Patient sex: M
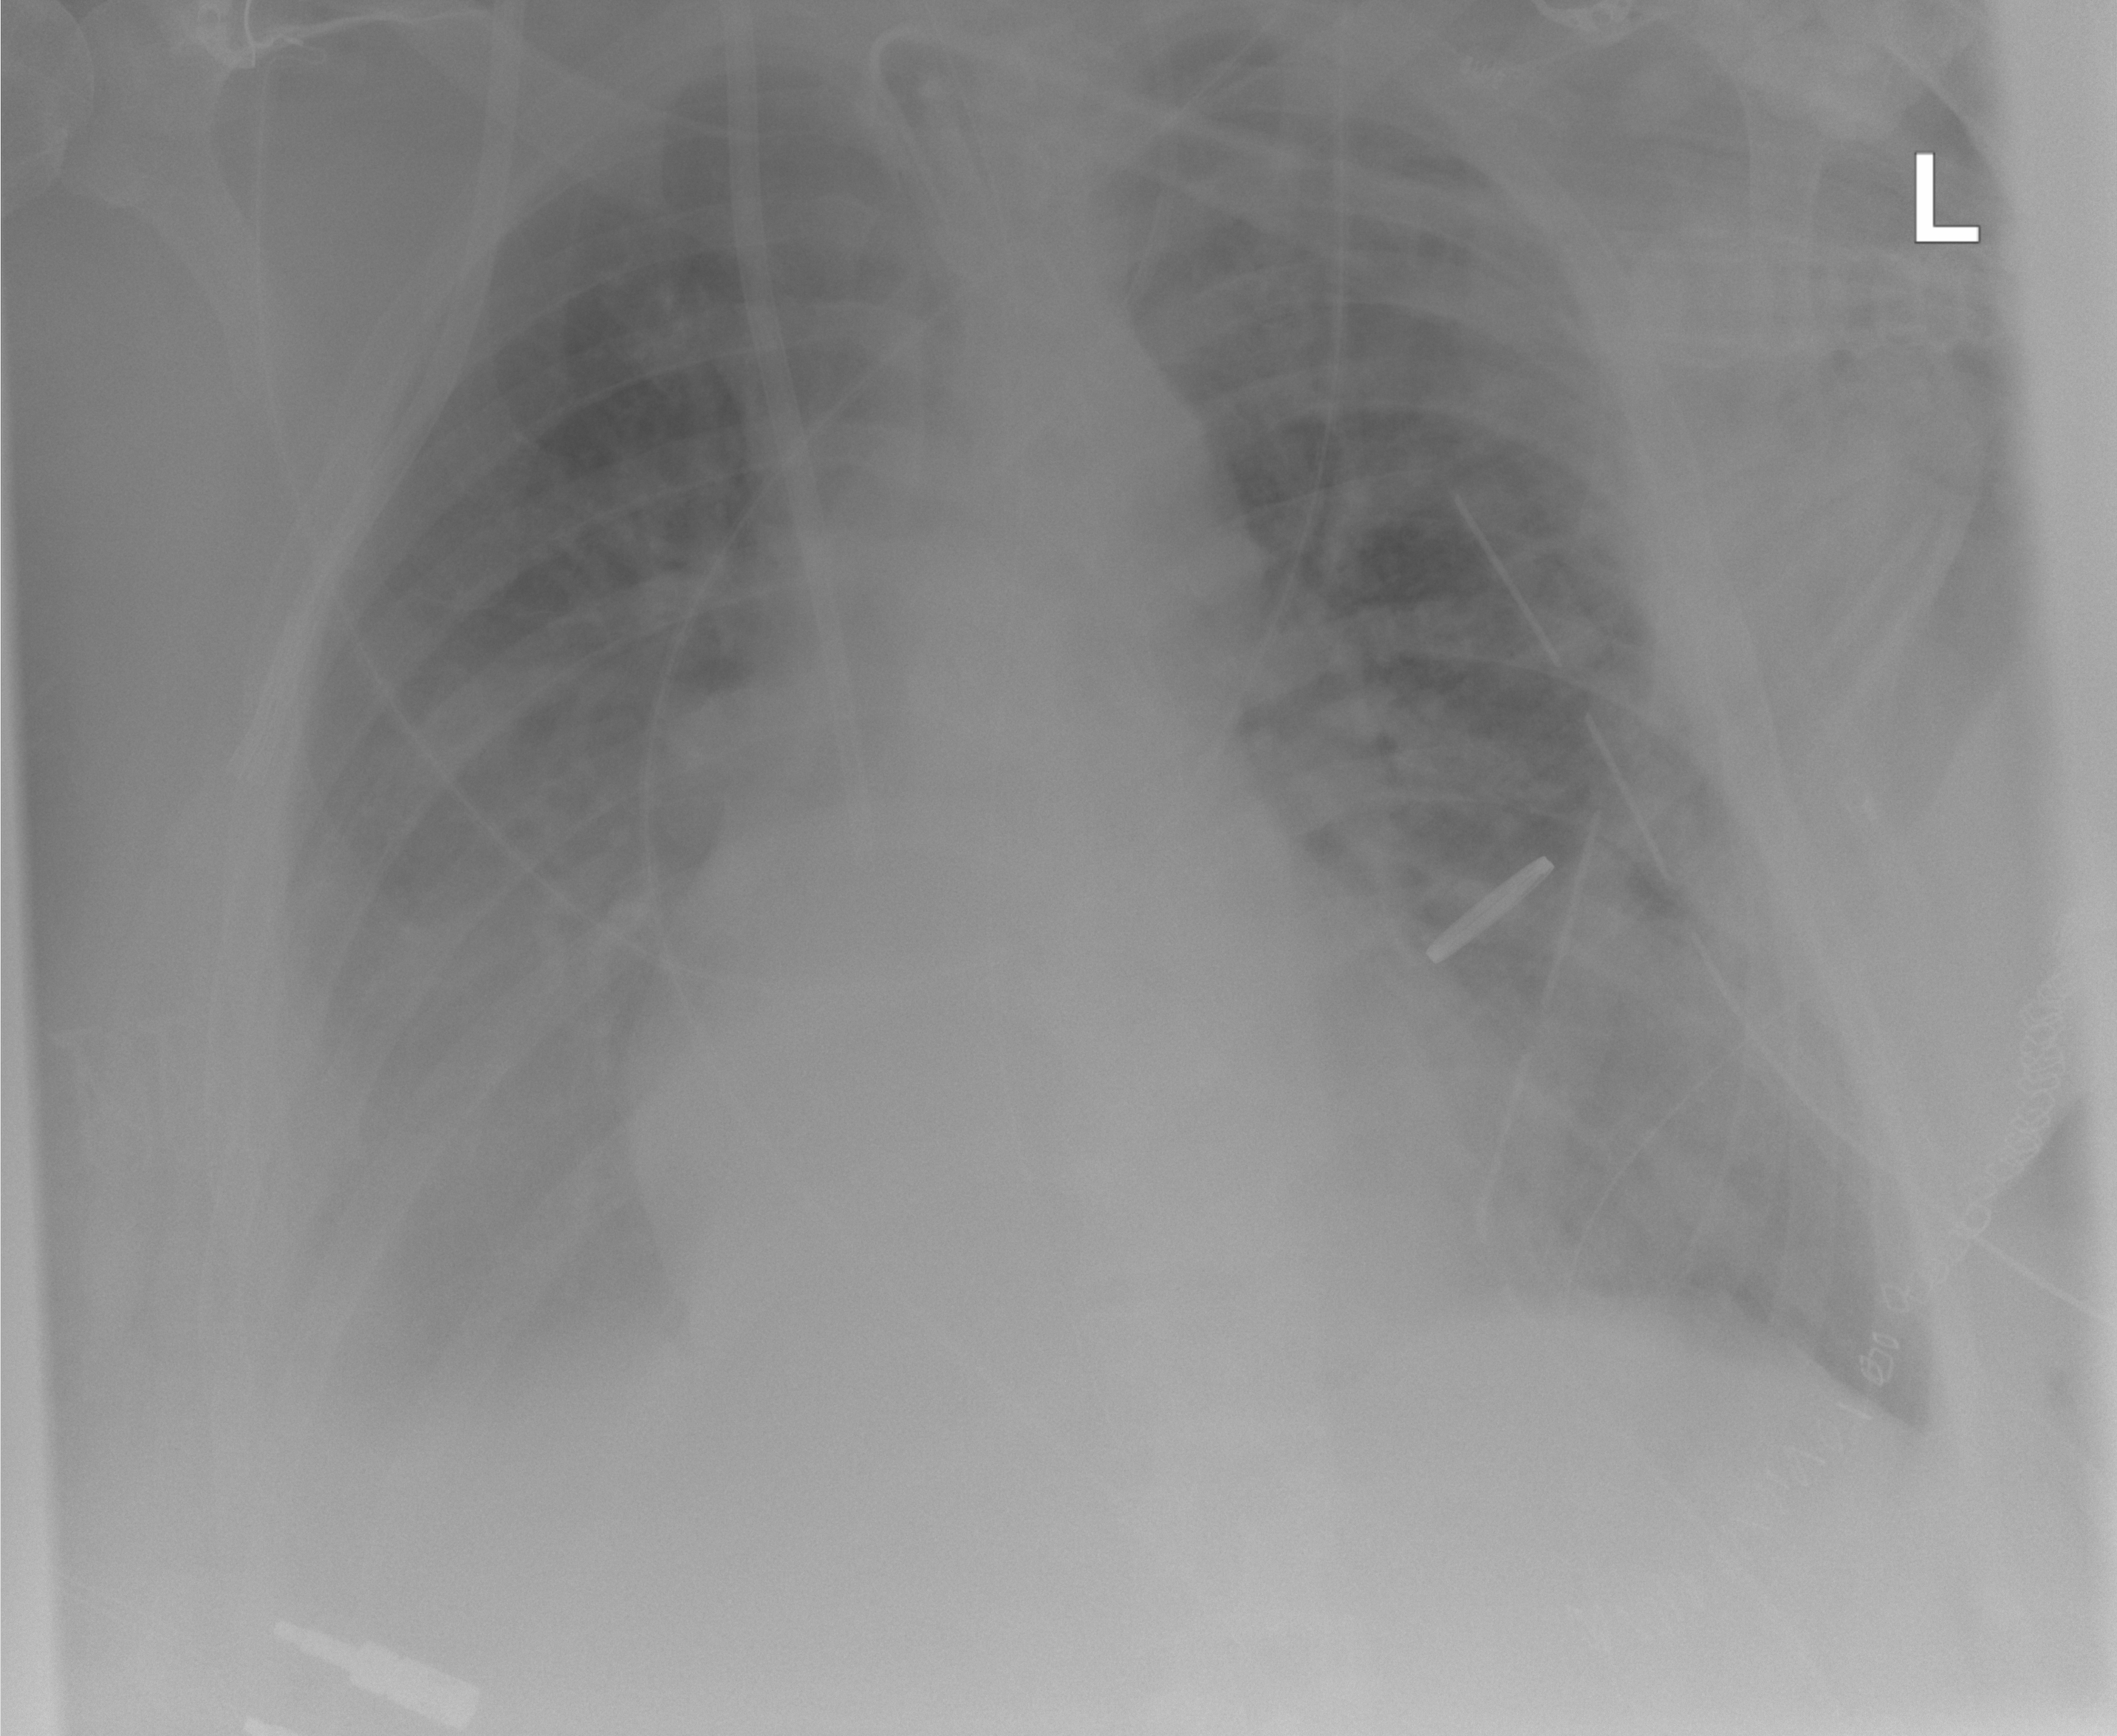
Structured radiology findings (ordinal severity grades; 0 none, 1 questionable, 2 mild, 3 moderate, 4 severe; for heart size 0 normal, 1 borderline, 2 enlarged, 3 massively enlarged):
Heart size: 2
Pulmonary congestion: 2
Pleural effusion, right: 2
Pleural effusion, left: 0
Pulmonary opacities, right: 1
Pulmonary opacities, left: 1
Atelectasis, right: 2
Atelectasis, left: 0